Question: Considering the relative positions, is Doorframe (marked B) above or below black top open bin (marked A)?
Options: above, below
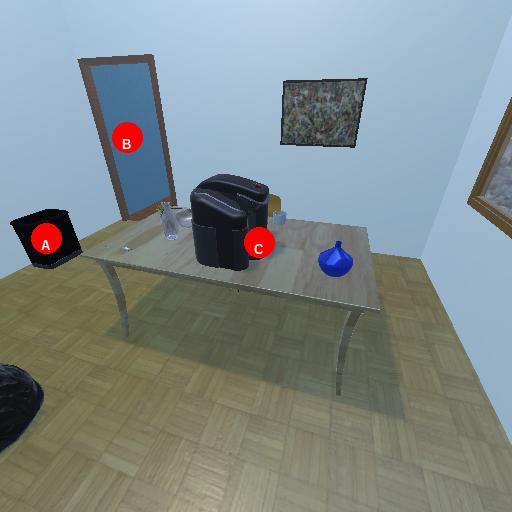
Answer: above